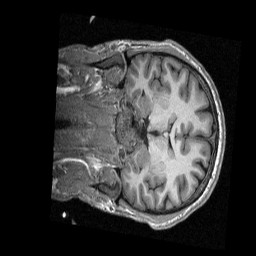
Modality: T1w
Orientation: coronal
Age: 26
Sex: male
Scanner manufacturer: siemens
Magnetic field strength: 3 T
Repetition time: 2.3 s
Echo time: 0.00298 s